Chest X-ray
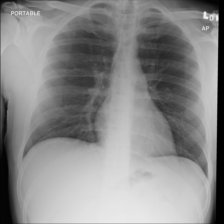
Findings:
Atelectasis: negative
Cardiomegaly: negative
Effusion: negative
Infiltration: negative
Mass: negative
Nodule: negative
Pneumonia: negative
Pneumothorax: negative
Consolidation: negative
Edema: negative
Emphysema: negative
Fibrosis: negative
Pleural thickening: negative
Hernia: negative